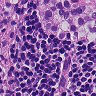
Metastatic tissue present: yes